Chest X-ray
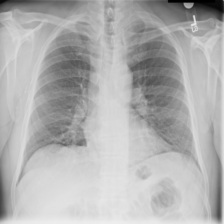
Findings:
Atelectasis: negative
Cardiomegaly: negative
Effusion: negative
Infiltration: negative
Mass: negative
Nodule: negative
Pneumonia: negative
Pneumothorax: negative
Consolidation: negative
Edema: negative
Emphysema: negative
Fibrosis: negative
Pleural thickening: negative
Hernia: negative